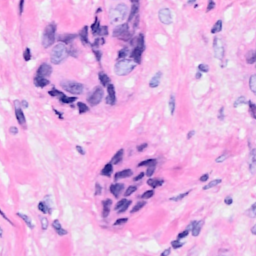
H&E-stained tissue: Breast